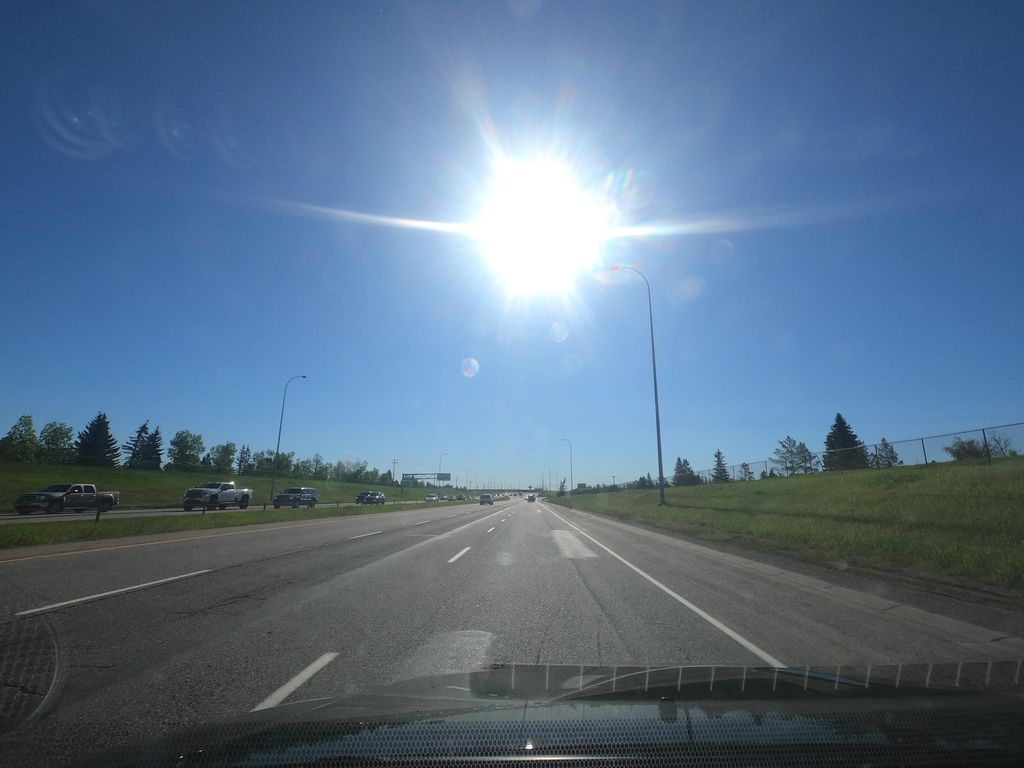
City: calgary